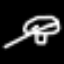
Label: mushroom